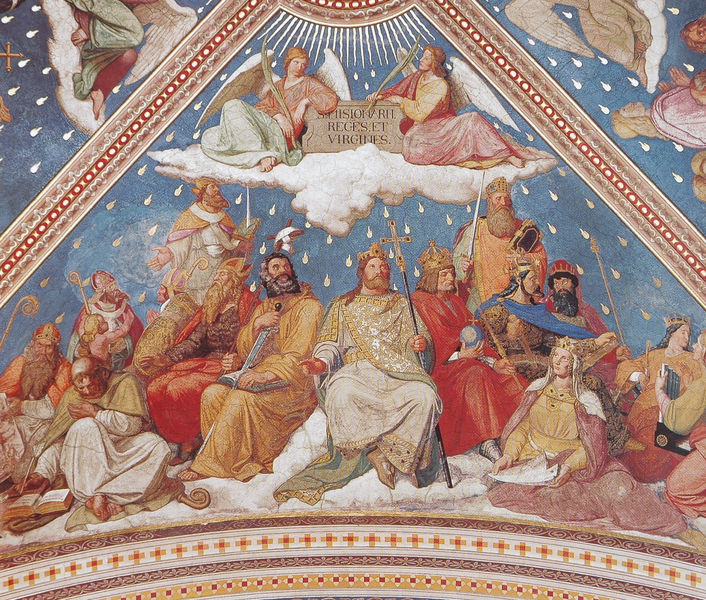
Titel: Die Verbreiter des Christentums - Fresko im Vierungsgewölbe
Künstler: Peter Cornelius
Standort: München
Institution: St. Ludwig
Schlagwörter: blau, feder, flügel, gott, himmel, mann, wolken, dreieck, frauen, ocker, sitzen, braun, bunt, männer, orange, schwarz, weiss, rot, wolke, beige, malerei, ornament, bart, bärte, architektur, bibel, falten, gefieder, geschichte, vollbart, feld, kirche, sonne, wole, gold, kutte, mantel, sitzend, decke, gewänder, krone, engel, schrift, sitz, bogen, stab, schwer, lila, violett, kuppel, bischof, kaiser, könig, thron, herrschaften, tafel, detail, symmetrie, inschrift, barbe, glatze, wandgemälde, wandmalerei, schoß, liegend, nazarener, regen, punkte, gewölbe, buch, fuss, kreuz, religion, münchen, flammen, strahlen, zweig, rippen, jungfrau, sterne, bewaffnet, schwert, säbel, text, erkenntnis, allegorie, zwickel, gestalten, halbrund, fries, römer, geflügel, heiligenschein, kreuze, nimbus, christus, jesus, griechen, götter, dolch, mittelalter, klerus, rouge, mönch, bischöfe, geistliche, könige, lokalfarben, heilige, deckengemälde, fresko, hirtenstab, bänder, maria, schwebend, heroisch, ciel, zungen, perlenband, fresco, gewölk, épée, krei, insignien, zepter, testament, legende, bleu, pluie, roi, tympanon, deckenmalerei, latein, vierung, sceptre, nuage, nuages, gurtbogen, freske, kreuzstab, pfingsten, aile, ange, anges, bischofsstab, heiliger geist, ludwigskirche, thronen, jungfrauen, dreicek, reichsapfel, voiles, nikolaus, pfingstwunder, kreiz, attribute, ailes, bischosstab, wolge, croix, deckenbild, décors peint, gemalde, himmel engel, kirche und reich, pfimgsten, residieren, scheidbogen, weltlich, plafond, saint, rois, engeöl, saints, enegel, sain, gesus, gold bart, dei mudder, croyance, pleuvoir, insignies